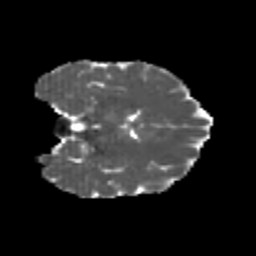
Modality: MD
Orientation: coronal
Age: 24
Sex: female
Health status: healthy
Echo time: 0.074 s